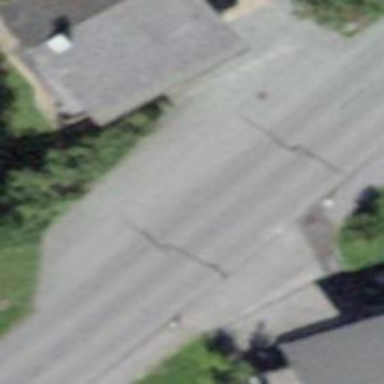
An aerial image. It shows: Tertiary road.